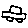
Label: car